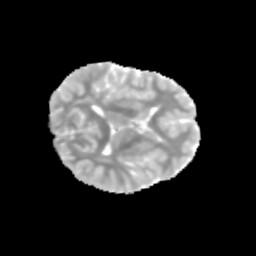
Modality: MD
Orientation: axial
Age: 10
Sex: male
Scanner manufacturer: siemens
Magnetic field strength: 3 T
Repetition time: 3.8 s
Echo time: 0.07 s